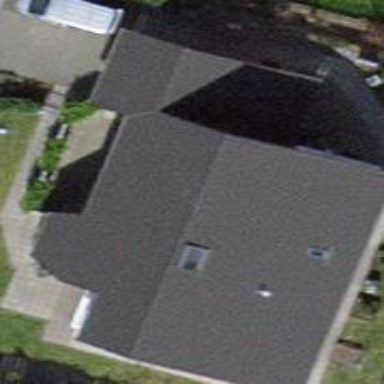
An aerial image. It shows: Detached building.